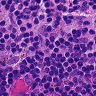
Metastatic tissue present: no